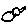
Label: bird